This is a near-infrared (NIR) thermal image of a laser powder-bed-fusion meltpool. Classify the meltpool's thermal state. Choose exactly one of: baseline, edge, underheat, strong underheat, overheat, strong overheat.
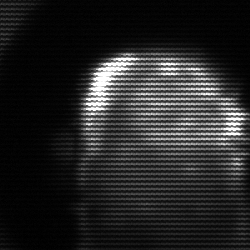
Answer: baseline